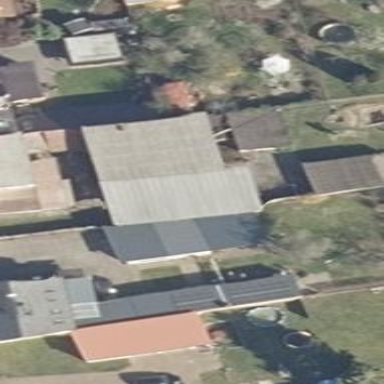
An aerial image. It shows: Building with flat roof.